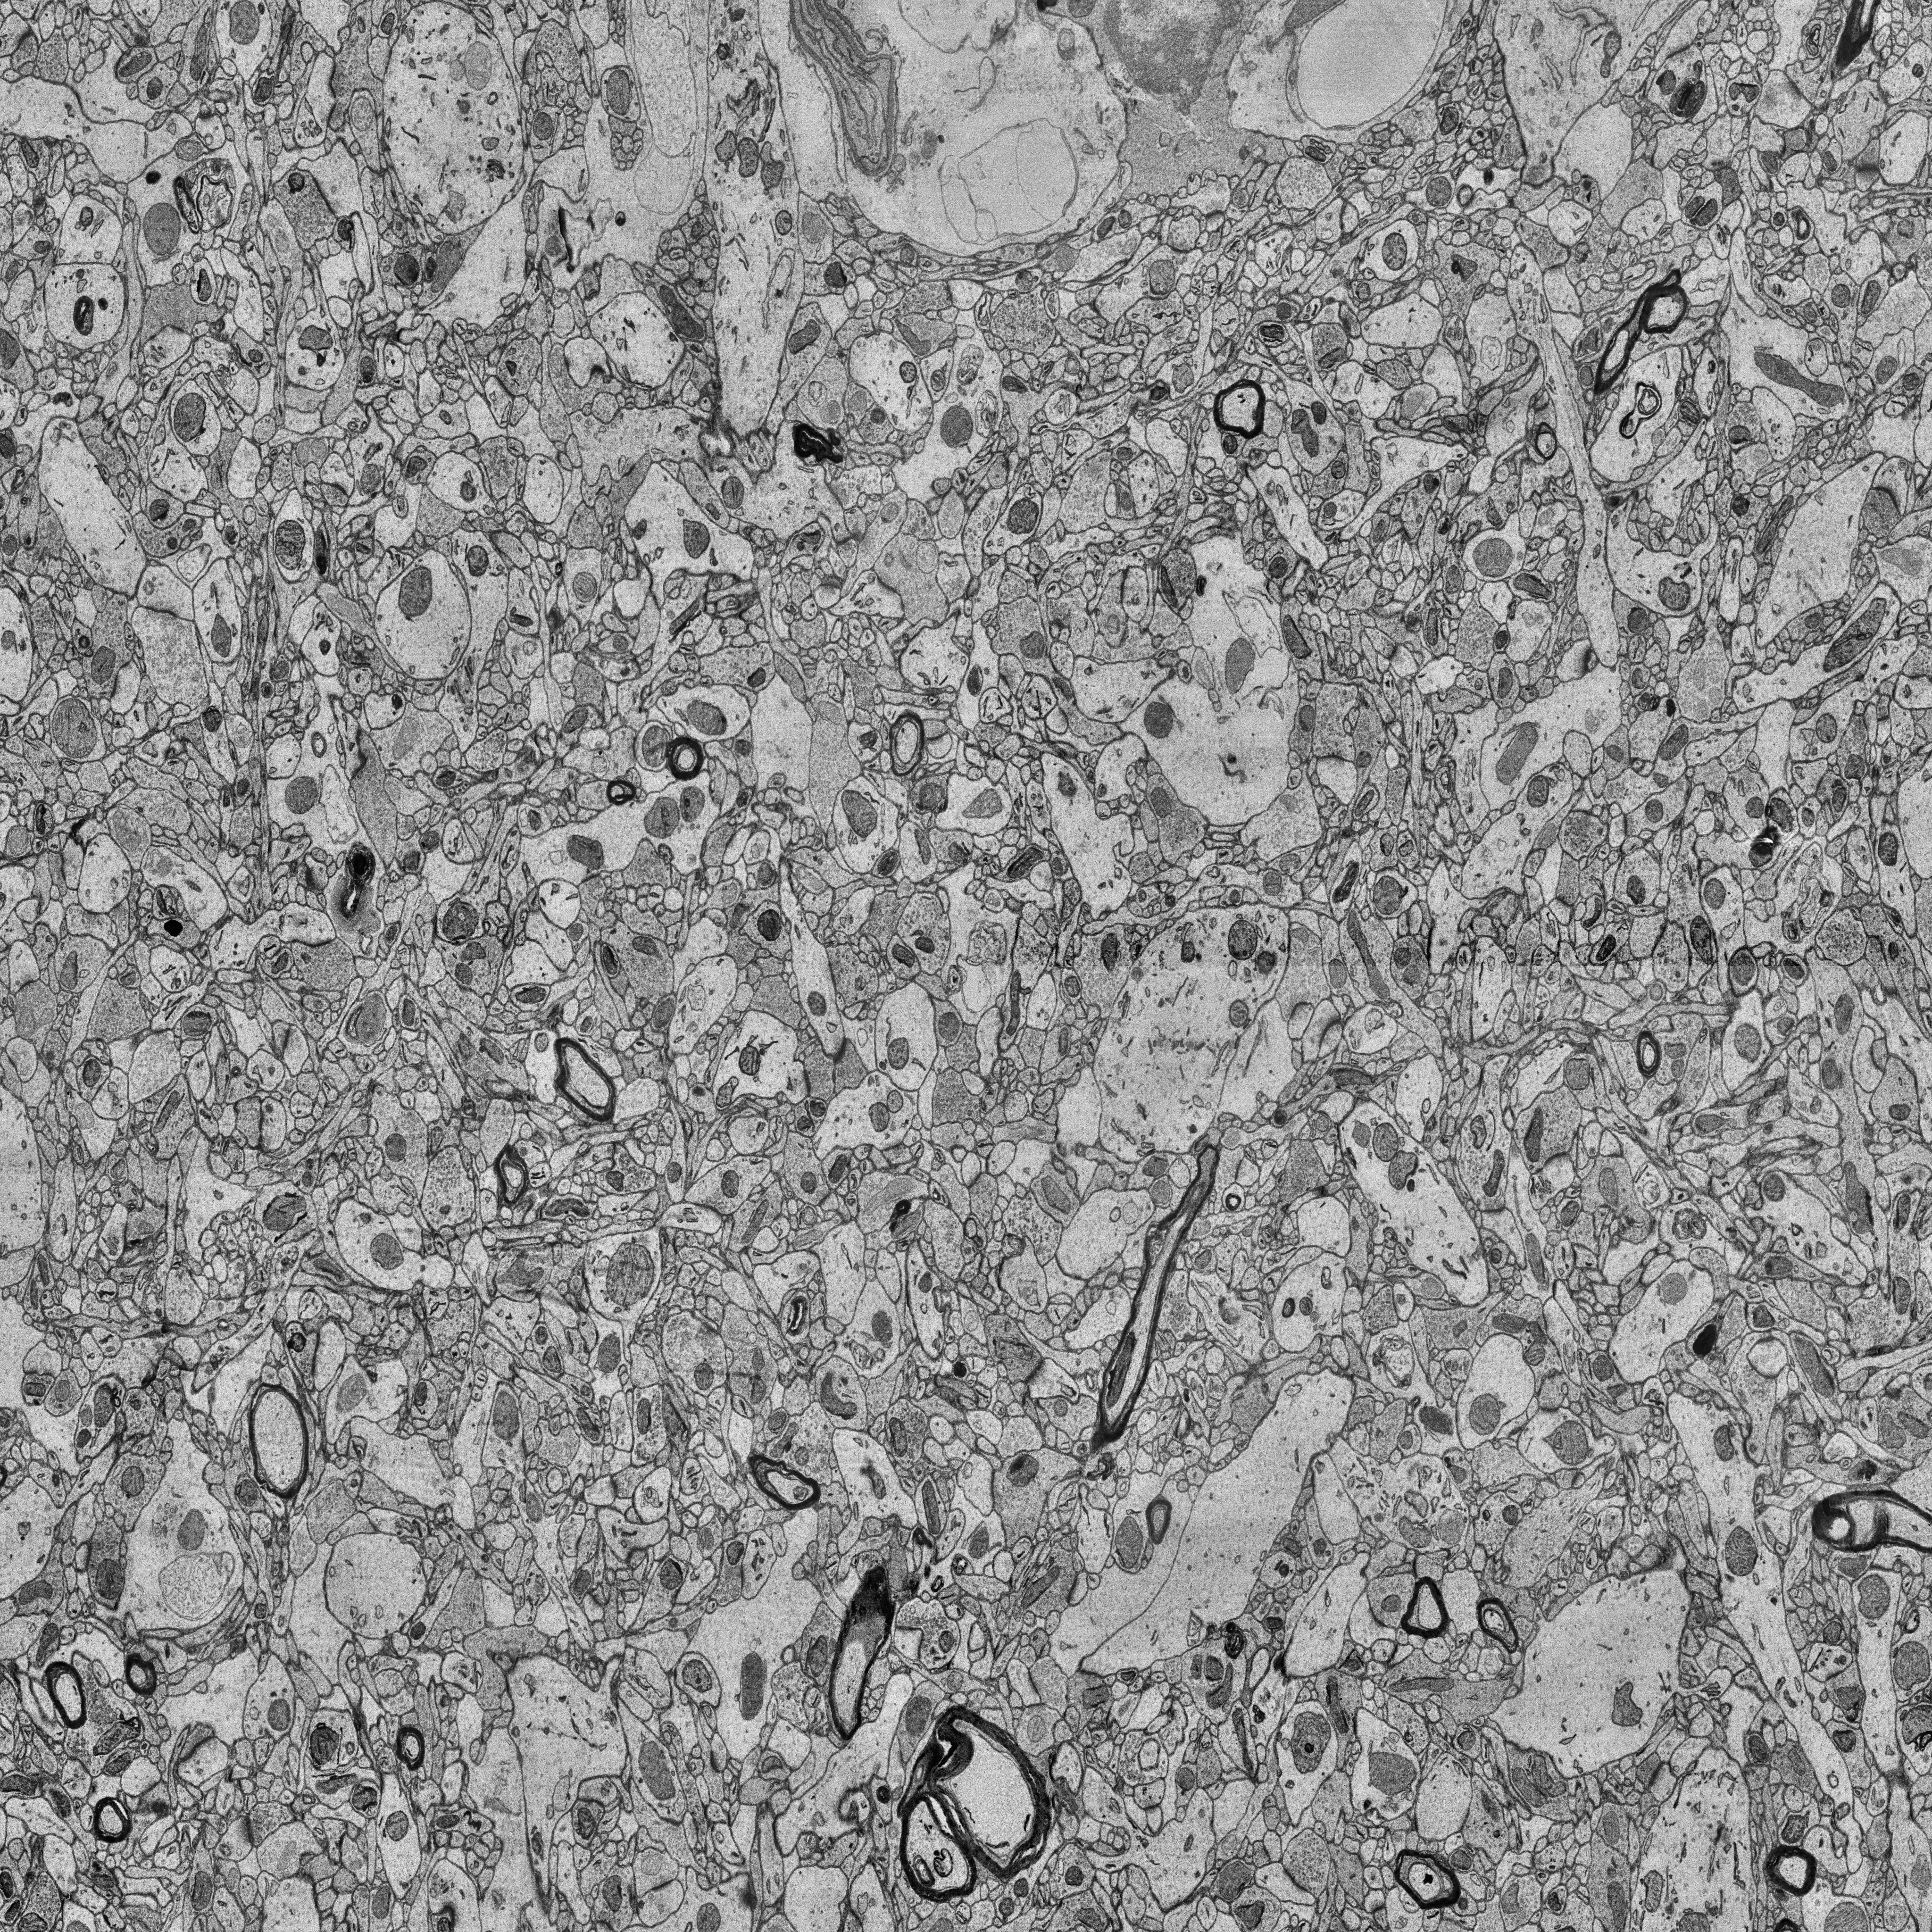
Electron microscopy slice of human cortex tissue
Slice depth (z): 123
Mitochondria instances in slice: 525